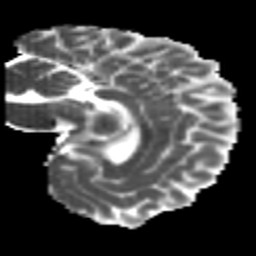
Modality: MD
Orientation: sagittal
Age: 23
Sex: female
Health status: healthy
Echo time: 0.074 s